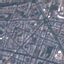
Land use / land cover class: Residential